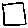
Label: square